Question: <URL>
I have this 'pointy sign' button created from an exmaple on <URL>.
Basically the 'arrow-button' has a background color and the 'arrow-button:before' creates the background for the triangle on the right side of the box.
I would like to on hover or mouseenter change the background color of the entire shape from blue to orange.

How would you go about doing this?
The CSS
'''
#arrow-button {
width: 120px;
height: 57px;
background: blue;
position: relative;
left: 200px;
cursor: pointer;
}
#arrow-button:before {
content:"";
position: absolute;
width: 0;
height: 0;
border-top: 28.5px solid transparent;
border-left: 10px solid blue;
border-bottom: 28.5px solid transparent;
margin: 0 15px 0 120px;
}
'''
jQuery
'''
$('#arrow-button').mouseenter( function(){
$('#arrow-button')
.css(
'background',
'#fc8236');
$('#arrow-button:before')
.css(
'border-left',
'10px solid #fc8236');
});
$('#arrow-button').mouseleave( function(){
$('#arrow-button')
.css(
'background',
'blue');
});
'''
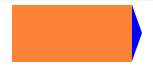
Answer: no need for js at all:
'''
#arrow-button {
width: 120px;
height: 57px;
background: blue;
position: relative;
left: 200px;
cursor: pointer;
}
#arrow-button:before {
content:"";
position: absolute;
width: 0;
height: 0;
border-top: 28.5px solid transparent;
border-left: 10px solid blue;
border-bottom: 28.5px solid transparent;
margin: 0 15px 0 120px;
}
#arrow-button:hover {
background: orange;
}
#arrow-button:hover:before {
content:"";
position: absolute;
width: 0;
height: 0;
border-top: 28.5px solid transparent;
border-left: 10px solid orange;
border-bottom: 28.5px solid transparent;
margin: 0 15px 0 120px;
}
'''